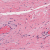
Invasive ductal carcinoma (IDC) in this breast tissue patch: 1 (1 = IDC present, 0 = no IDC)